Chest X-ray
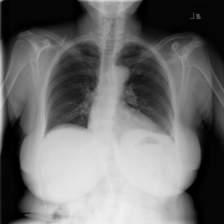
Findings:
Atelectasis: negative
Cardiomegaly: negative
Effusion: negative
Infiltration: negative
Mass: negative
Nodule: negative
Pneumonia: negative
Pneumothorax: negative
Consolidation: negative
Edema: negative
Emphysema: negative
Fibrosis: negative
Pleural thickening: negative
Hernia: negative